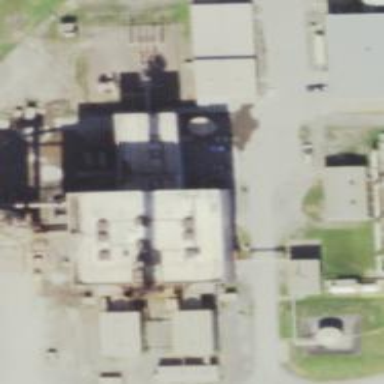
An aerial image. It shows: Generator powered by steam turbine.